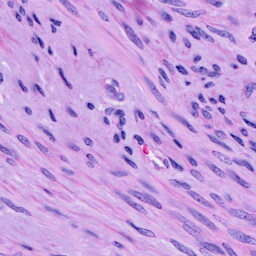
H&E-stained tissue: Cervix